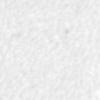
Label: no_change